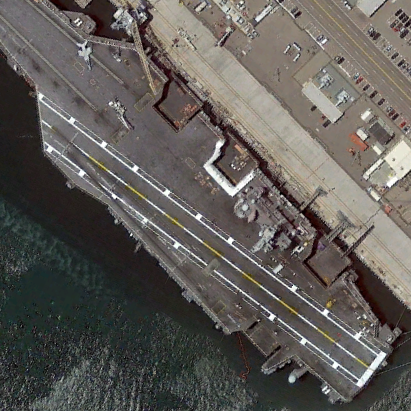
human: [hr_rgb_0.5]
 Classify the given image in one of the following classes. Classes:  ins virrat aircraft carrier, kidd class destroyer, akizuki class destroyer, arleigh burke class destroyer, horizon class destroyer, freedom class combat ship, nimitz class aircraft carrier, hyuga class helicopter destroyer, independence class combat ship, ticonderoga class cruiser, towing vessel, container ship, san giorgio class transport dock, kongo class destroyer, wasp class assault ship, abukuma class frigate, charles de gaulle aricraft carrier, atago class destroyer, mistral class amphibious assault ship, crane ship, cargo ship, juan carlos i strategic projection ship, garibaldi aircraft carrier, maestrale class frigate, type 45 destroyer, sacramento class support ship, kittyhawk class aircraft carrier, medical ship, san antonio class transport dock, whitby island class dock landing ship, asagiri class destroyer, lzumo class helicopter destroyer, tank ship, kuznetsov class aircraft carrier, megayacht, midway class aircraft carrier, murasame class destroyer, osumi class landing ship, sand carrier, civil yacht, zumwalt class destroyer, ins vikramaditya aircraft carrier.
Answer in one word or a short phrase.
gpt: Nimitz class aircraft carrier